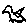
Label: bird